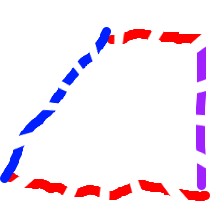
Shape: trapezoid